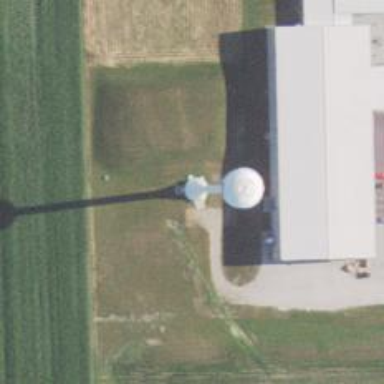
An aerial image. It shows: Water tower that is man-made.